Field crop: maize
Growth stage: 2
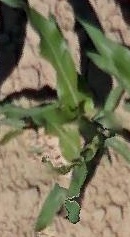
Species: maize